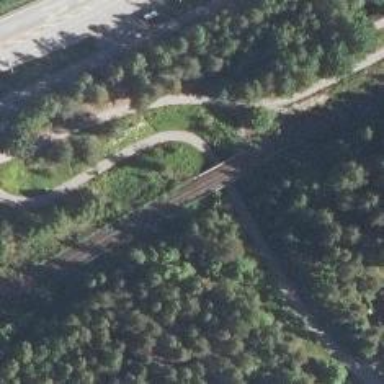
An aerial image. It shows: Continuous rail bridge over railway track.